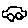
Label: car